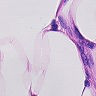
Metastatic tissue present: no